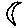
Label: moon